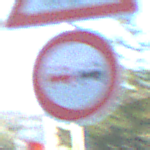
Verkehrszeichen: Ueberholverbot
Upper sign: ViehtriebLinks
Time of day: MorningAfternoon
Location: Outdoor (Urban)
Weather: Clear
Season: NotSpecified
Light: Natural